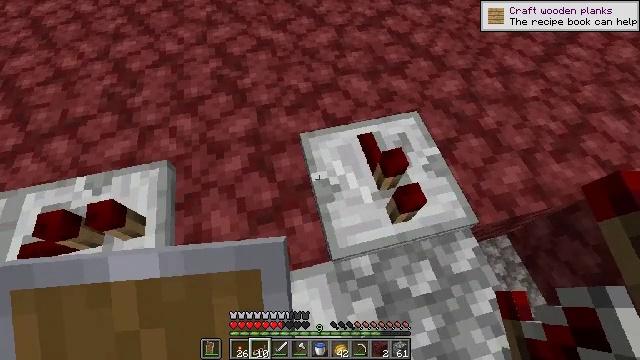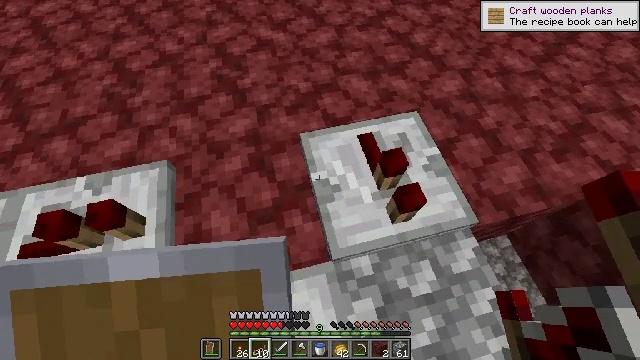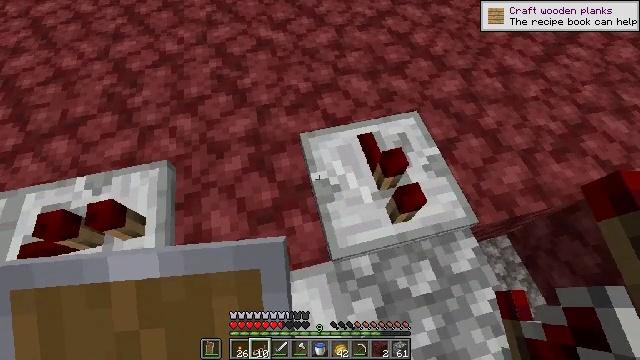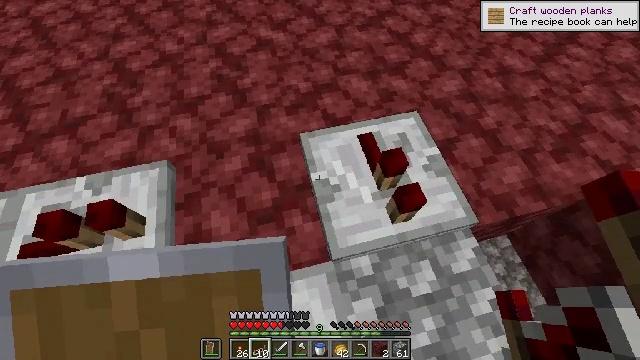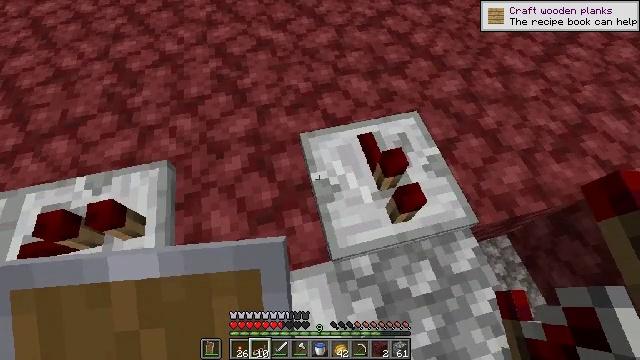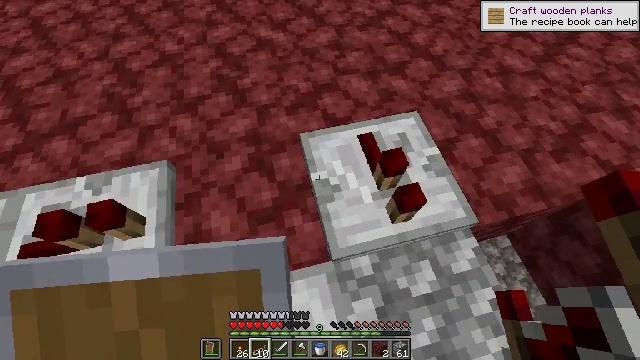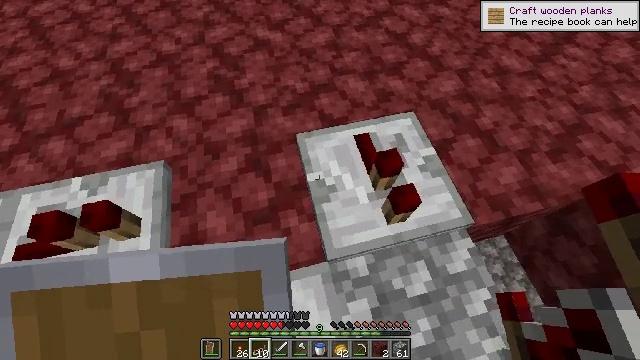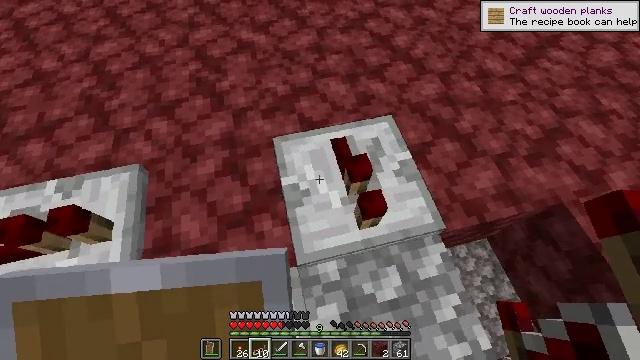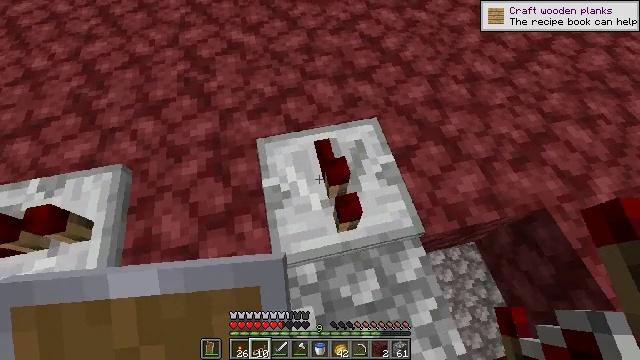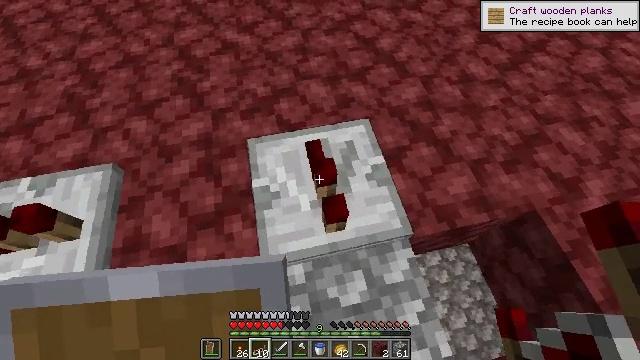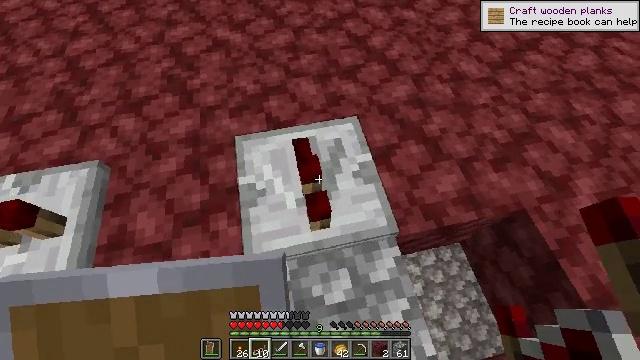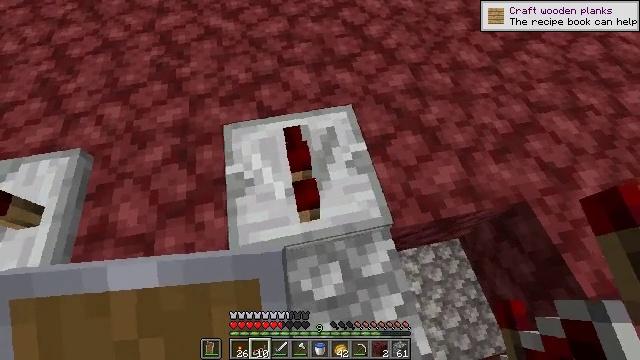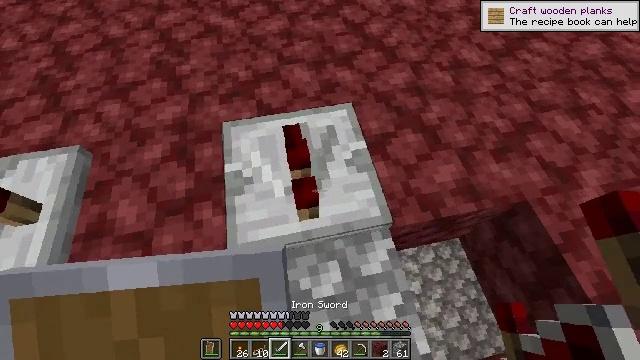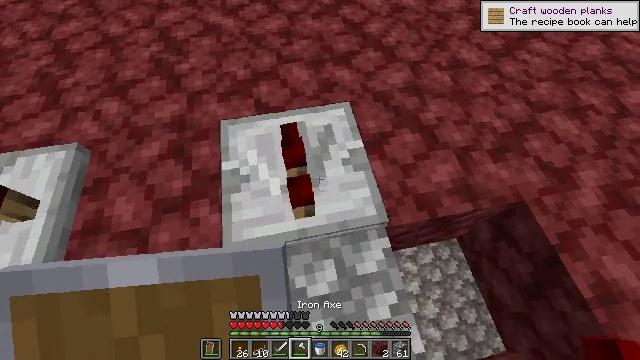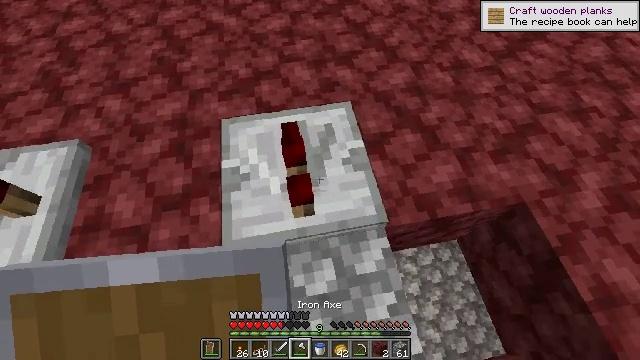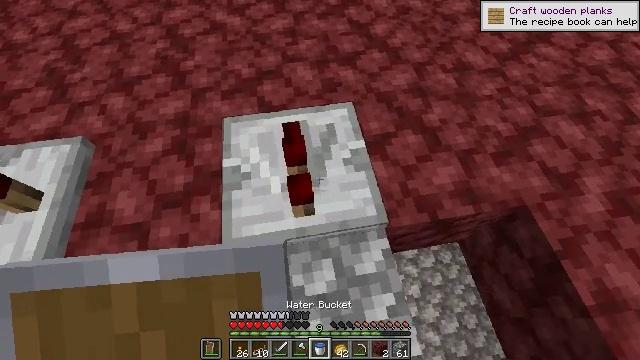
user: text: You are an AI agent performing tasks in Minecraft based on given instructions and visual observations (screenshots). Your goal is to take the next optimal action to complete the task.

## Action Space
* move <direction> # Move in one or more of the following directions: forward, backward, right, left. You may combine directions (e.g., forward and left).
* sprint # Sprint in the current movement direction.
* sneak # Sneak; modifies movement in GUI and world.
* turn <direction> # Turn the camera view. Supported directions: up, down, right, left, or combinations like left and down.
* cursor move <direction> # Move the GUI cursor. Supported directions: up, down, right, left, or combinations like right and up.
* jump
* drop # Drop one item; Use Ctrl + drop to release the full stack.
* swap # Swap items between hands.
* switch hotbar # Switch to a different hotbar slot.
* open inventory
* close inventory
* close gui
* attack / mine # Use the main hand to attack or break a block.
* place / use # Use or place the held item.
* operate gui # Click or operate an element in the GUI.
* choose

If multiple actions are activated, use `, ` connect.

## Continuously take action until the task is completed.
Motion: motion action
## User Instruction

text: Recycle the repeater from a redstone circuit.
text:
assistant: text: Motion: no_op
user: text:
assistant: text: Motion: no_op
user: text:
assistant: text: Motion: no_op
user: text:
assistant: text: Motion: no_op
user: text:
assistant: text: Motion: no_op
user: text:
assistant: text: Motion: move right
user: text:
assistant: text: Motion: move right
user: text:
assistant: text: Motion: move right
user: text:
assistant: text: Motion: no_op
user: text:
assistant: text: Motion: no_op
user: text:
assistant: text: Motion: no_op
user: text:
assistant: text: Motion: no_op
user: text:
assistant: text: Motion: no_op
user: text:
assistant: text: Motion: no_op
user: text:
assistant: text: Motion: no_op
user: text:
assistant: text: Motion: turn left
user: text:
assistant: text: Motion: no_op
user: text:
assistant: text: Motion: turn left and up
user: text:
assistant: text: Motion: turn up
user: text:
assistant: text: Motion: no_op
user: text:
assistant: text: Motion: no_op
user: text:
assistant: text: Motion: no_op
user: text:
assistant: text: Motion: no_op
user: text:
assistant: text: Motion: no_op
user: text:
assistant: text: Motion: no_op
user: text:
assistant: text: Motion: move back
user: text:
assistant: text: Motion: move back, turn up
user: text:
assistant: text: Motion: move back, turn up
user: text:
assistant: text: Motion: move back, turn up
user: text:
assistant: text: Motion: turn up